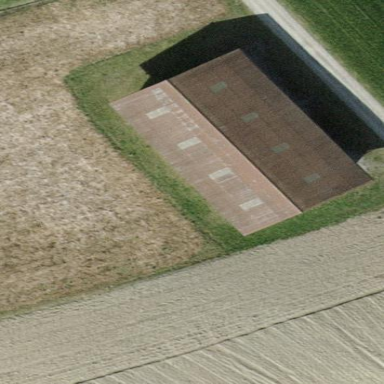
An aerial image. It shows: Shed building.